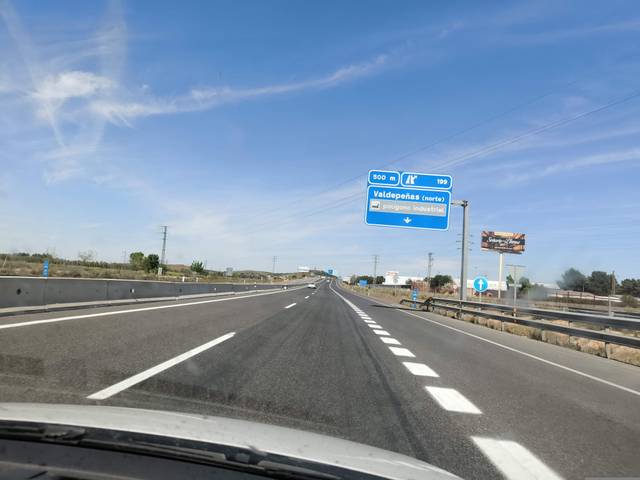
Region: Spain
Coordinates: 38.77, -3.404